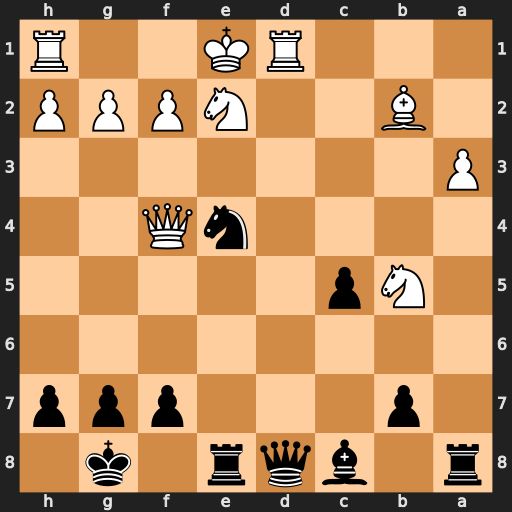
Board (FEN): r1bqr1k1/1p3ppp/8/1Np5/4nQ2/P7/1B2NPPP/3RK2R
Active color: b
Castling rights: K
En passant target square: -
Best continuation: Qa5+ Nbc3 Nxc3 Bxc3 Qxc3+